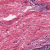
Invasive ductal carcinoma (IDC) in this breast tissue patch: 0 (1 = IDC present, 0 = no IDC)